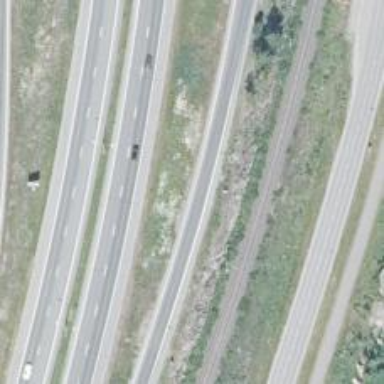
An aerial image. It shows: Asphalt motorway link with embankment.